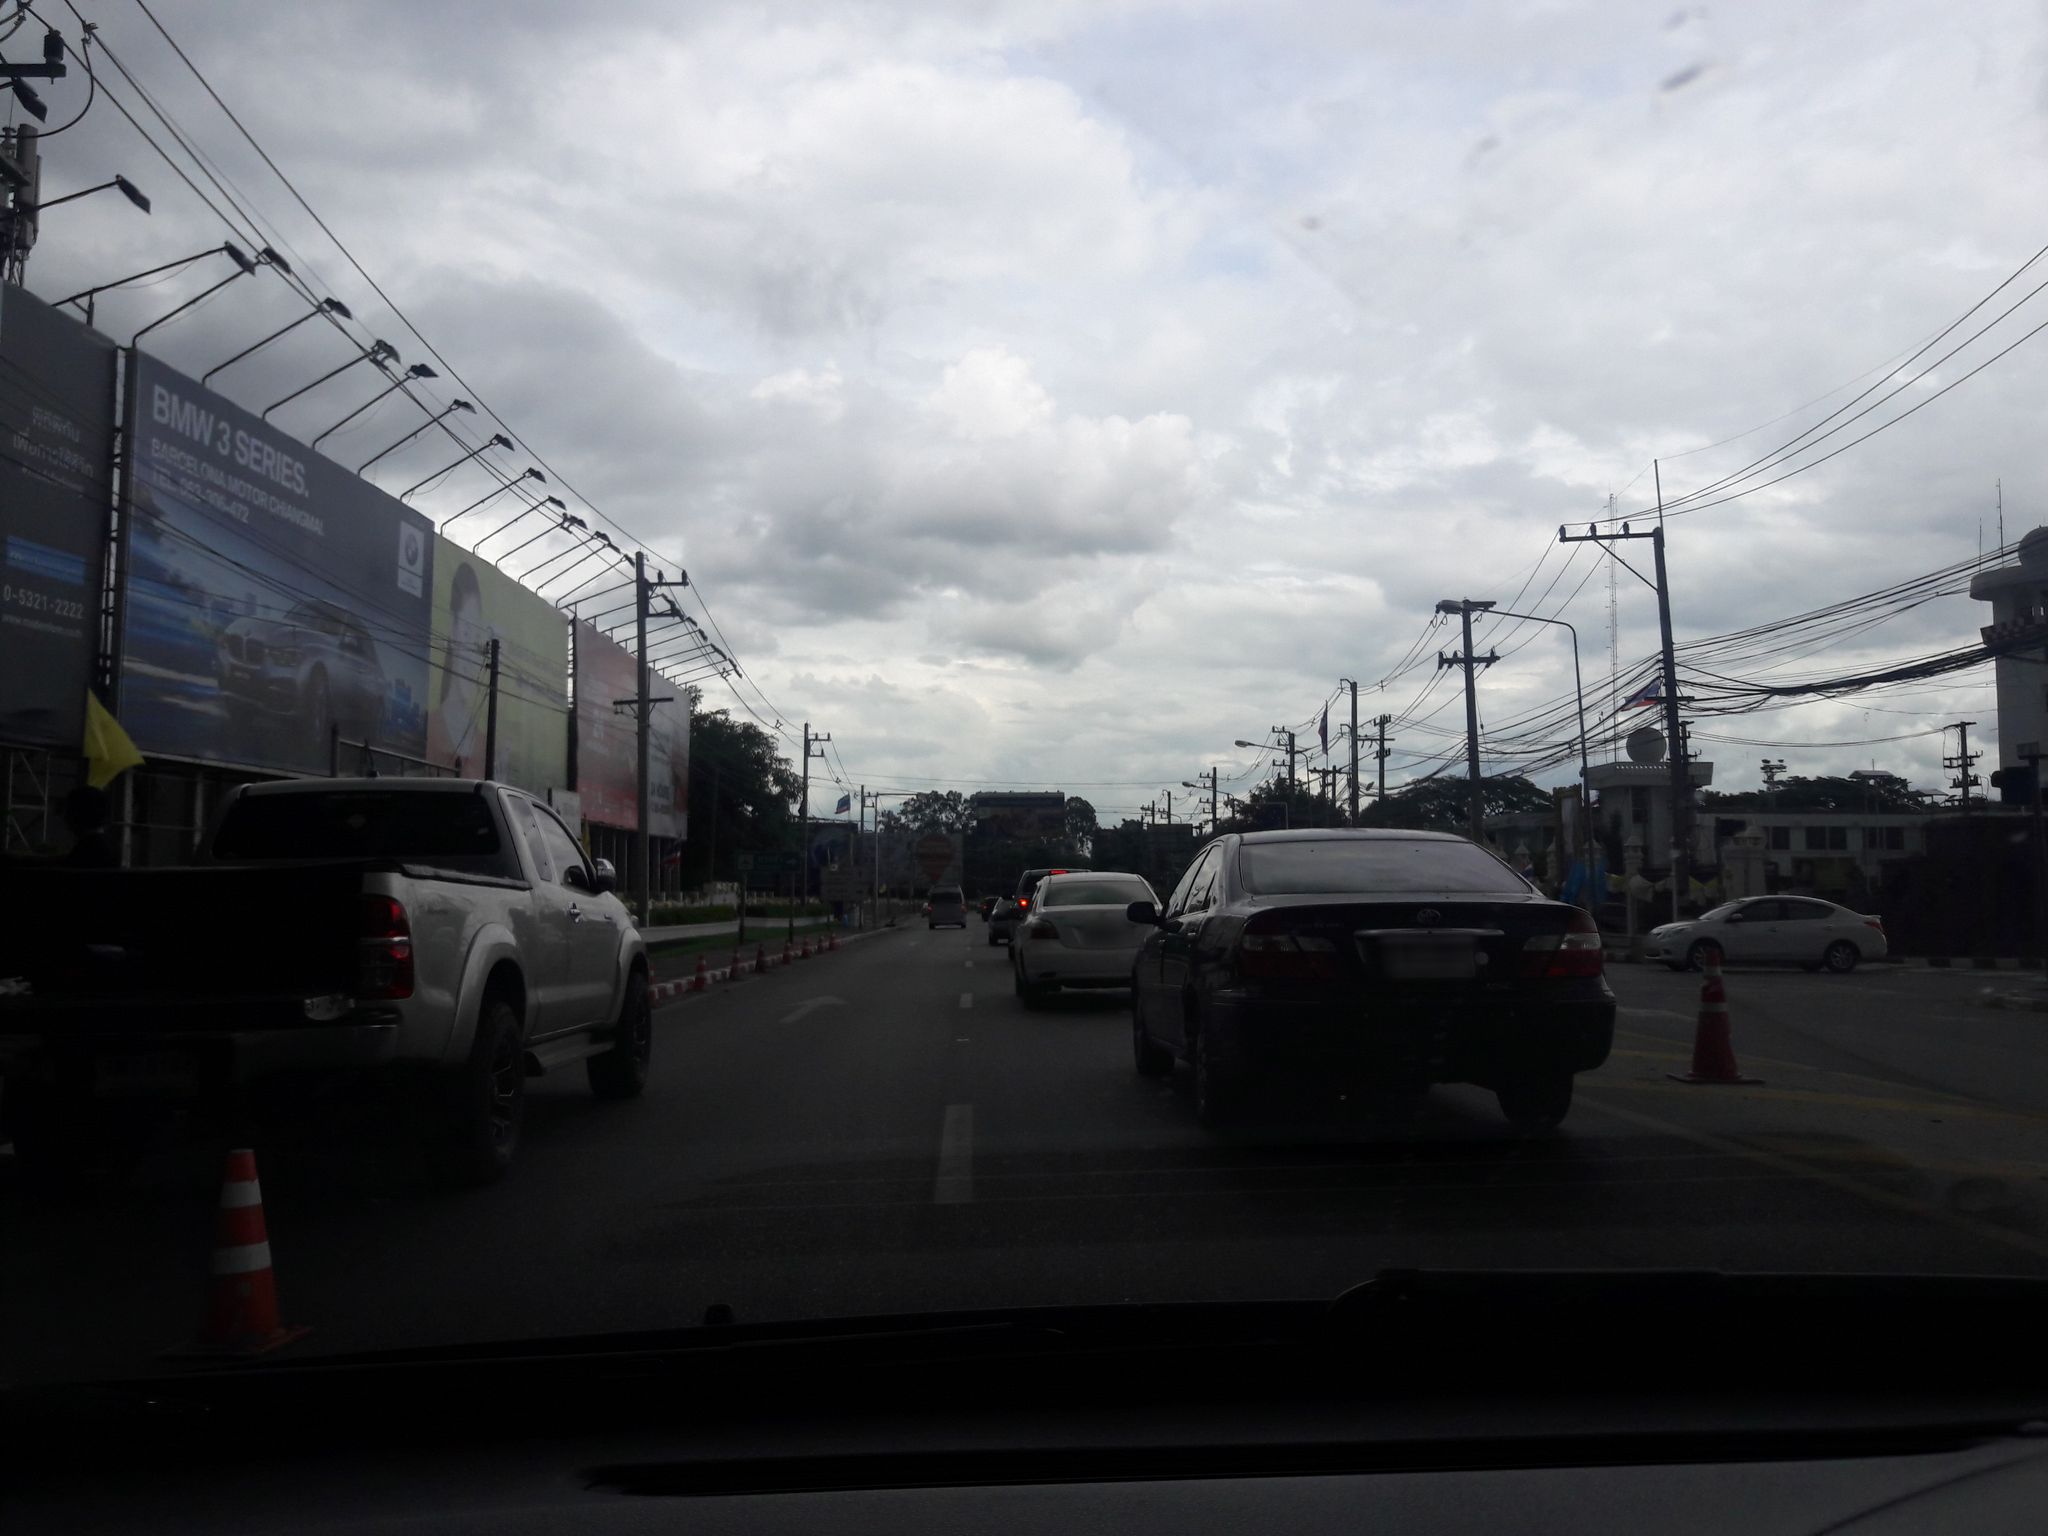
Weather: cloudy
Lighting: day
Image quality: good
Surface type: driving surface
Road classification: secondary
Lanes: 4
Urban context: low density rural
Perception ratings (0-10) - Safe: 1.12, Lively: 6.48, Beautiful: 6.11, Boring: 2.87, Depressing: 6.01, Wealthy: 0.94